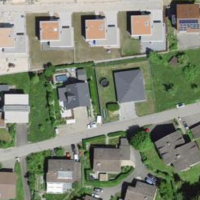
EUNIS habitat code: 54
Species observed at this site:
Aegopodium podagraria